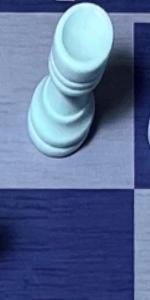
Label: Empty